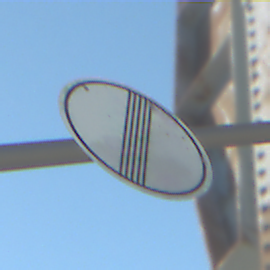
Verkehrszeichen: EndeSaemtlicherBegrenzungen
Umgebung: Outdoor, Special
Tageszeit: MorningAfternoon
Wetter: Clear
Licht: Natural
Jahreszeit: NotSpecified
Kontrast: HighContrast